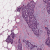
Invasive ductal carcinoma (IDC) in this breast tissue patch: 1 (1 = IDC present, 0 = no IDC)